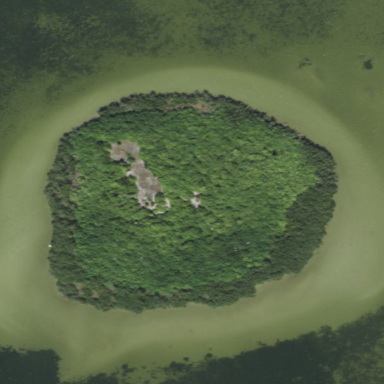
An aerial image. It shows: Islet.